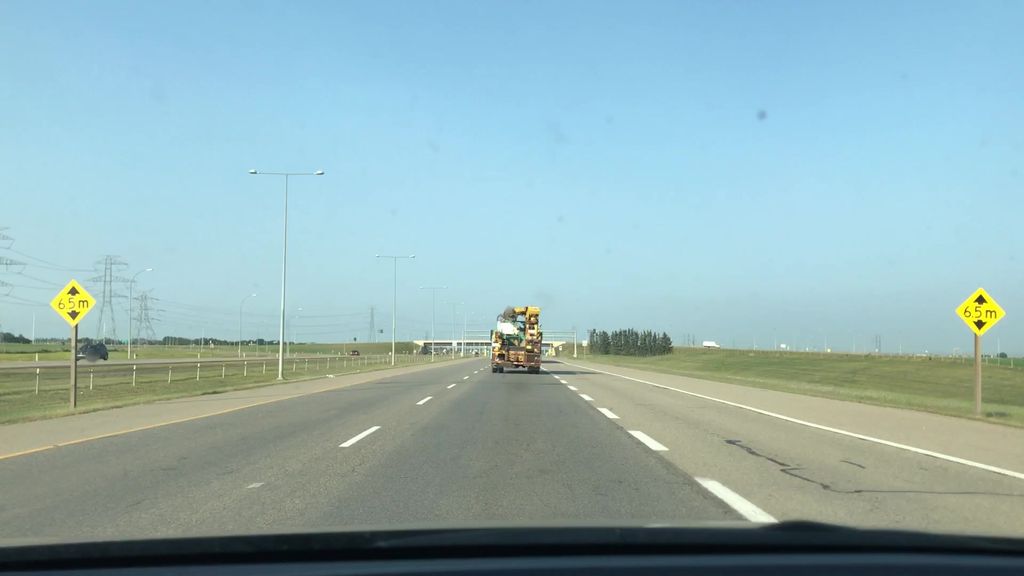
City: edmonton